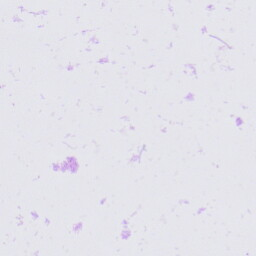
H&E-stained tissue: Prostate